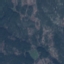
Land use / land cover: HerbaceousVegetation